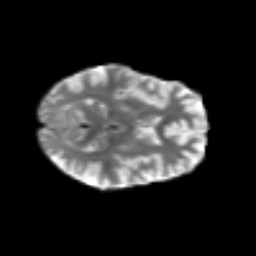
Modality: T2w
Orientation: axial
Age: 31
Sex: female
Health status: ill
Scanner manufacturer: siemens
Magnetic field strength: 3 T
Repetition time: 8.7 s
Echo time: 0.11 s